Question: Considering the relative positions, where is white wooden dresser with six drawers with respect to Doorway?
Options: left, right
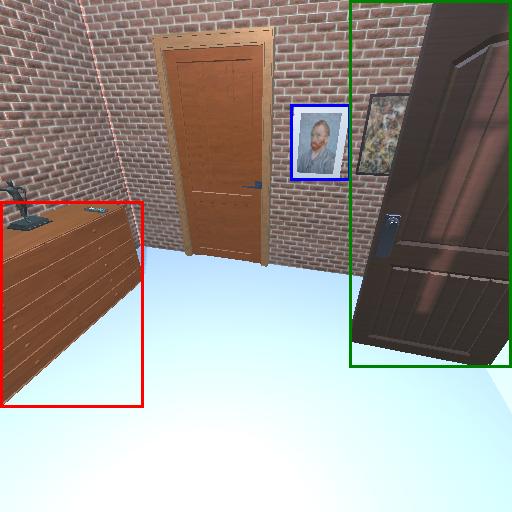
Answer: left